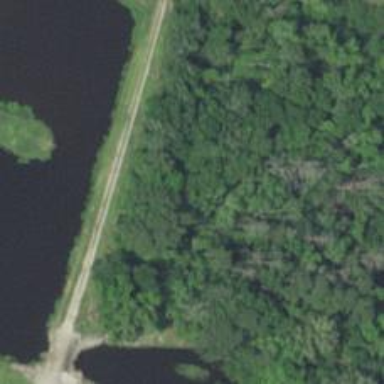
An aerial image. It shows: Culvert tunnel.